Question: What is the way to find the coordinates of each pixel of the inner circle (or the outer one) in the following Image using programming(openCV or MATLAB)?
imtool gives this information but it is mouse driven.

I used imtool to detect these locations, by putting my mouse cursor on each point on the circle and manual noting this value. But how do I do it using programming as manually I cant do it for so many pints on the circle.
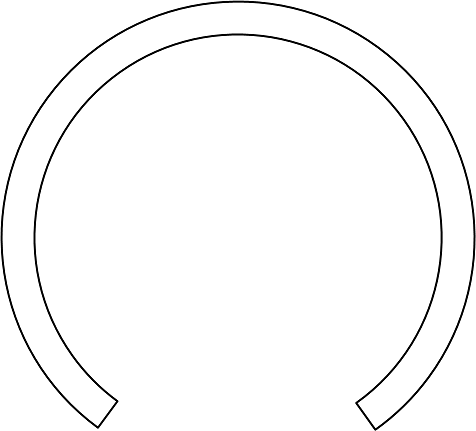
Answer: In Matlab, you can just do:
'''
im = imread('im.png'); %# load image
[y,x] = find(all(im<5, 3)); %# find black pixels
position = [x,y]; %# display them
'''